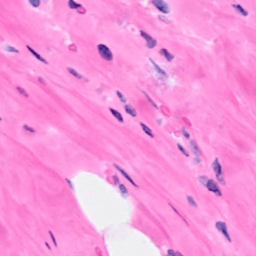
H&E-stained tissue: Breast